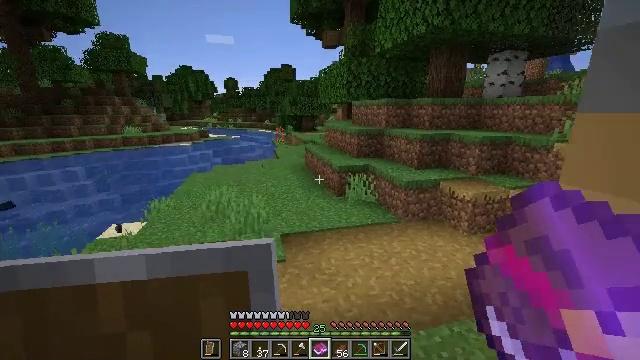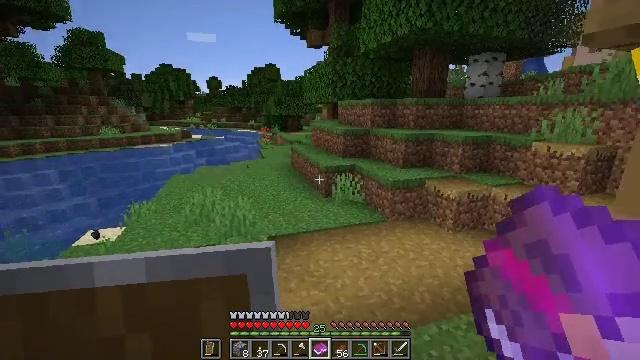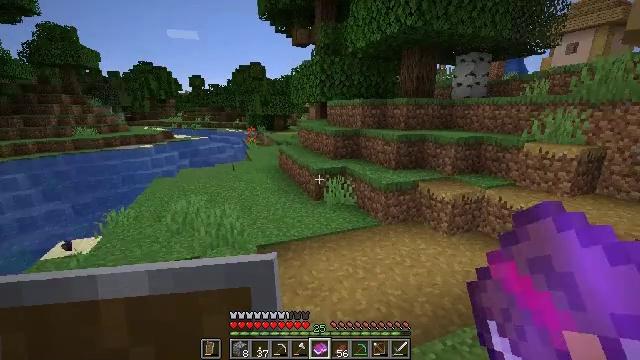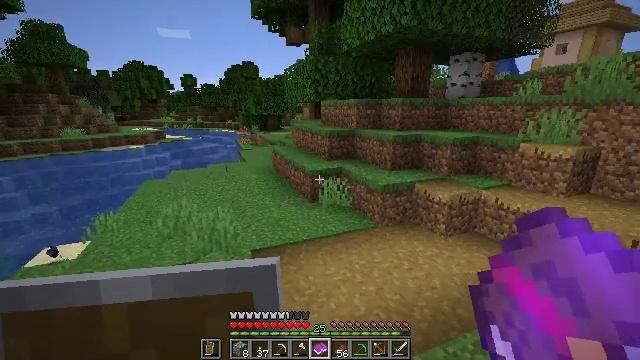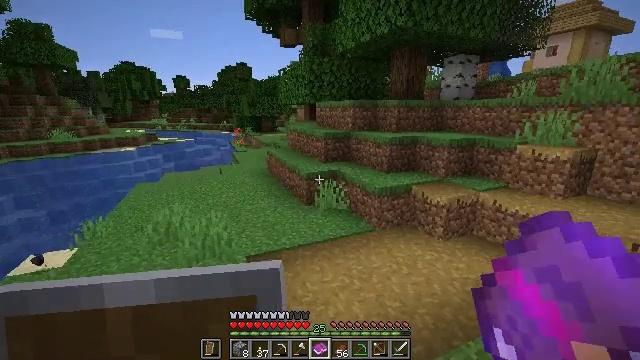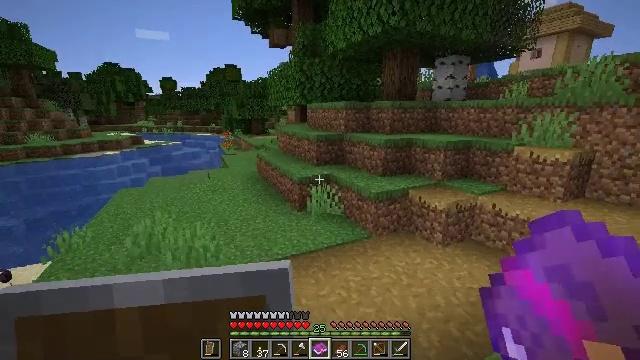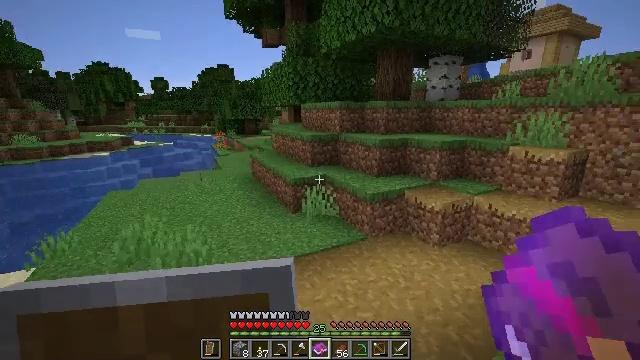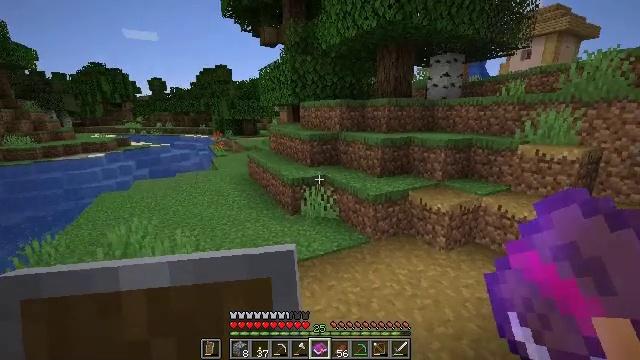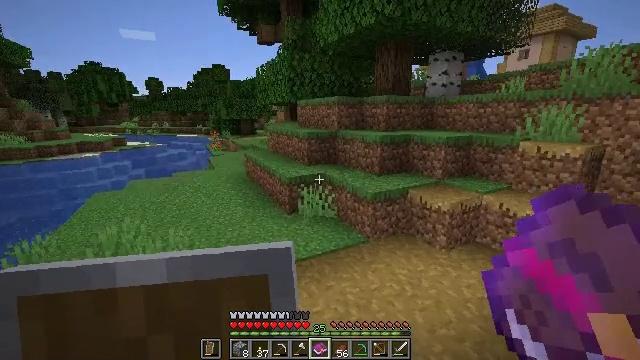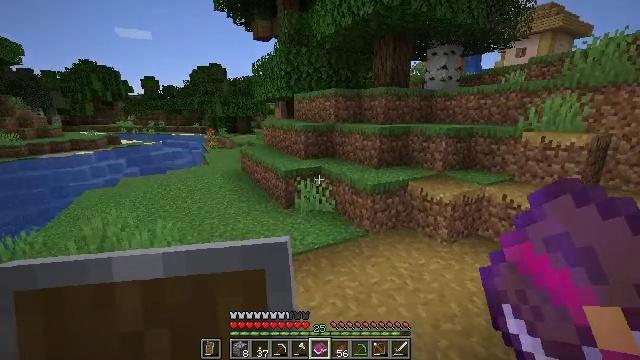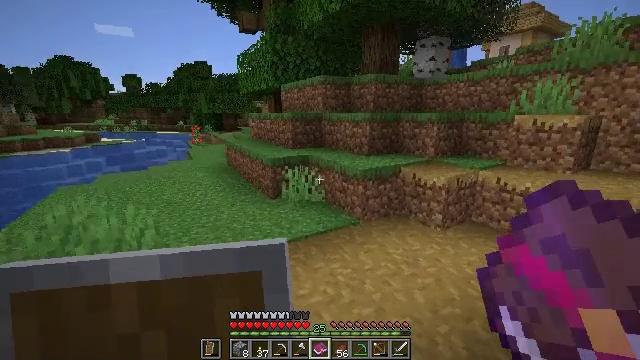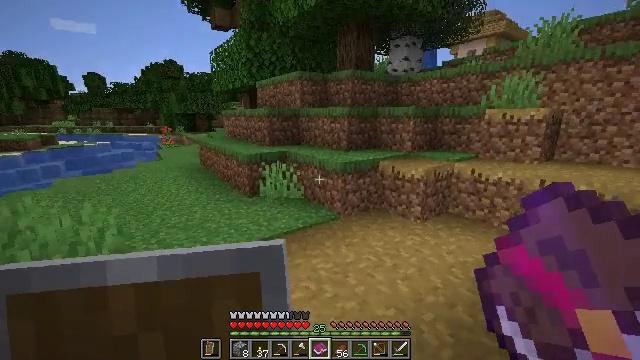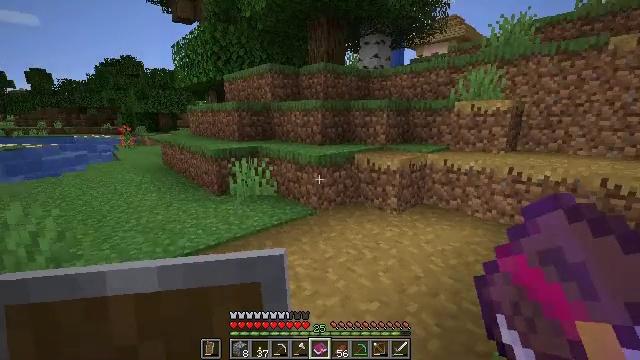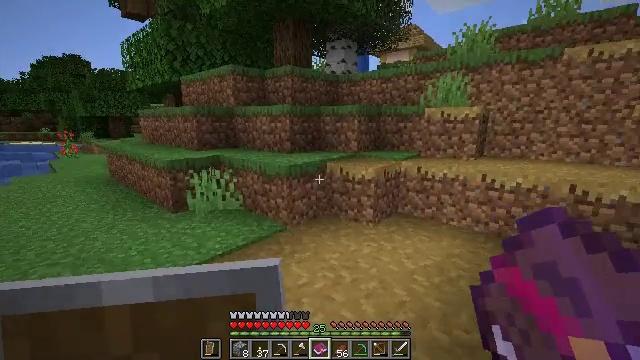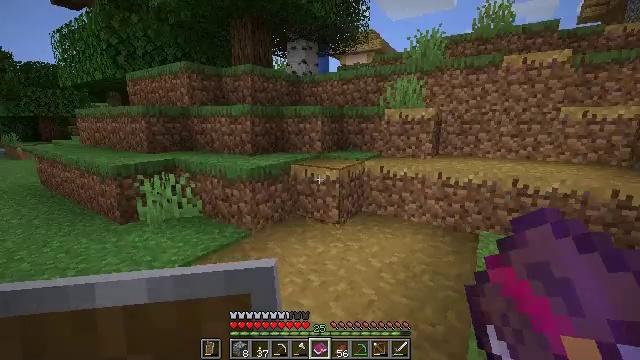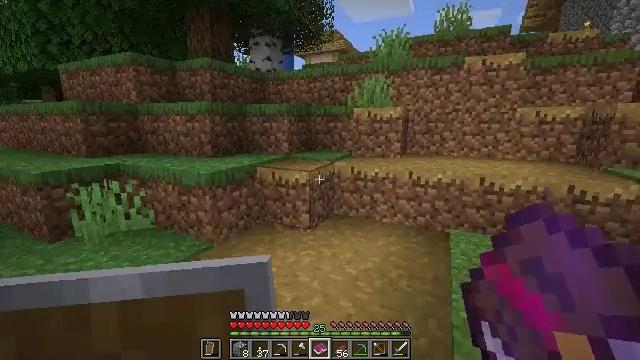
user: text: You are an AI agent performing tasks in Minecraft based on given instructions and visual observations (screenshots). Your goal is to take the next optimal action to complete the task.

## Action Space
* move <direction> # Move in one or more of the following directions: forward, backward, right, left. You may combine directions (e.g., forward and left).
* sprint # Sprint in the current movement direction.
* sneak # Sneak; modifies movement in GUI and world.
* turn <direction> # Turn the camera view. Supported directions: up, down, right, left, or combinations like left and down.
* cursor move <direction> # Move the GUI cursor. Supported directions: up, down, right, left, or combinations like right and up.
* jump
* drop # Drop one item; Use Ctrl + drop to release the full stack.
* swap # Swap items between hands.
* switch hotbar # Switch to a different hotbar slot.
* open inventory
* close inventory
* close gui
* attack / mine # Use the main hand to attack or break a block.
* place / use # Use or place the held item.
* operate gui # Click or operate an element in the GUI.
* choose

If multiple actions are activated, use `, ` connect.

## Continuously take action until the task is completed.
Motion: motion action
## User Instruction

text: Combine string and sticks to get a bow.
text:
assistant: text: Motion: move forward, turn right
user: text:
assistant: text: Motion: move forward, turn right
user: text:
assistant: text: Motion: move forward, turn right
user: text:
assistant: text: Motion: move forward, turn right
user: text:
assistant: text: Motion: move forward, turn right
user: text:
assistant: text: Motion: move forward, turn right
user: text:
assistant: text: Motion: move forward
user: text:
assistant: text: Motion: move forward
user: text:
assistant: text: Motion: move forward
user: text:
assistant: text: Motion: move forward, turn right
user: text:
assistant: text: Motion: move forward, turn right
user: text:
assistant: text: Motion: move forward, turn right
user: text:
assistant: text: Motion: move forward, turn right and up
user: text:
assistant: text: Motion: move forward, turn right
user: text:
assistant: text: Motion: move forward, turn right
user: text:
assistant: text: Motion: move forward, turn right
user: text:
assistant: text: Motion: move forward, turn right
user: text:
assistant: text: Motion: move forward, turn right and up
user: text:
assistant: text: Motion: move forward, turn left
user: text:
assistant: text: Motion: move forward
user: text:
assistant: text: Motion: move forward
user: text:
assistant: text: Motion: move forward
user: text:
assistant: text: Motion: move forward
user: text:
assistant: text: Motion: move forward
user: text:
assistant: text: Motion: move forward
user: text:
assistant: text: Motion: move forward
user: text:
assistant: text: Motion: move forward, turn right and down
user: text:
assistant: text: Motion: move forward, turn right
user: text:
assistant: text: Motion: turn right
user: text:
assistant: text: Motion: turn right